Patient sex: M
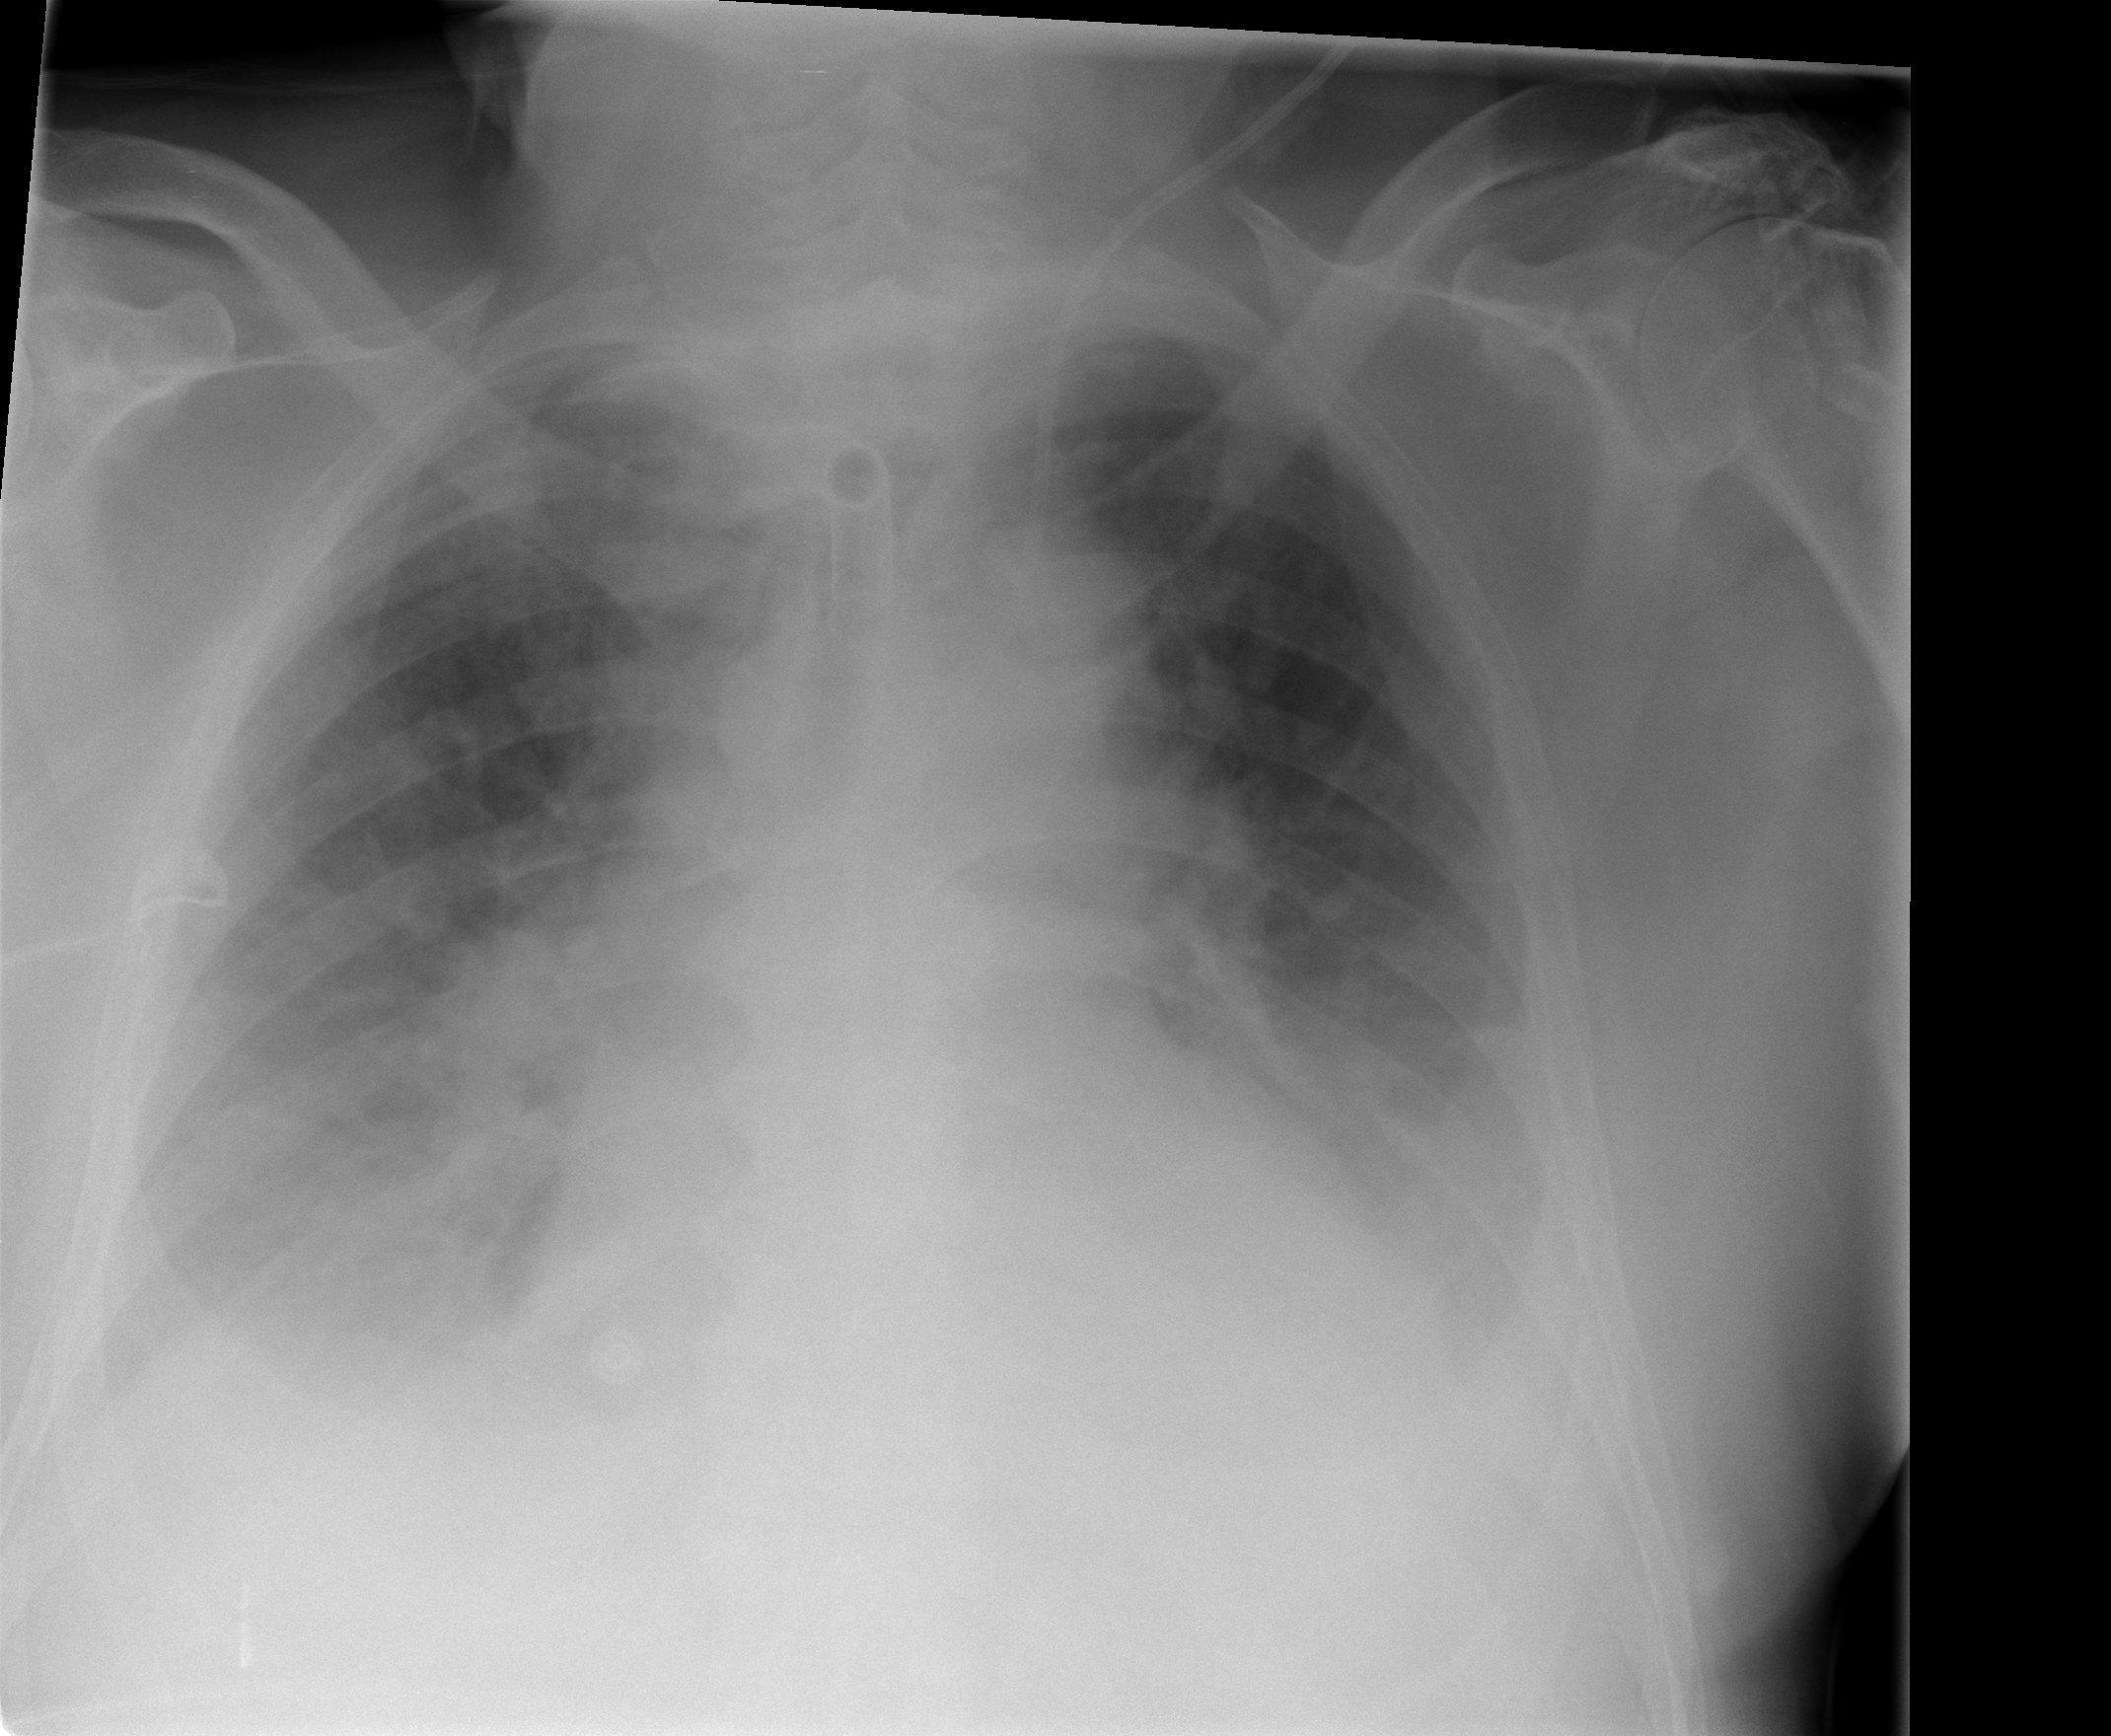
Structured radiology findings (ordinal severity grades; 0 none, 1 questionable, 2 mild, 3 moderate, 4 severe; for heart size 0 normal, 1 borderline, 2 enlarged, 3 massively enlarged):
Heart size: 2
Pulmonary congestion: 3
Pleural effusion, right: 2
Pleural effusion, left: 2
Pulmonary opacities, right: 0
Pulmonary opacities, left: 0
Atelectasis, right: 2
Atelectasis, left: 2